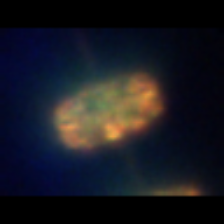
Taxon: Centric
Group: Diatoms